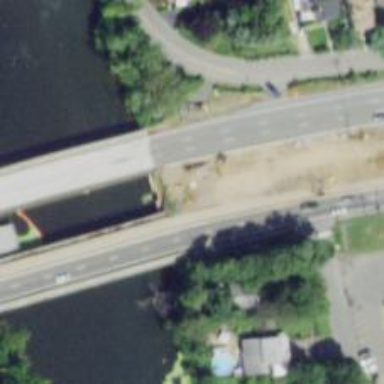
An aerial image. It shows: Bridge over trunk highway expressway.